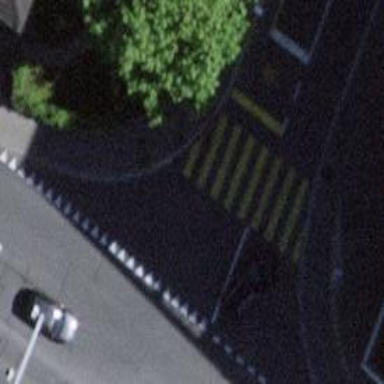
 equipped with cycle lane on both sides."